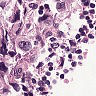
Metastatic tissue present: yes